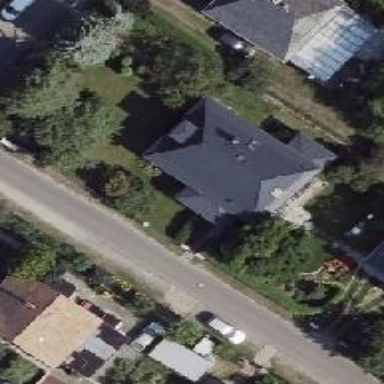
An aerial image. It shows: Hipped roof house.